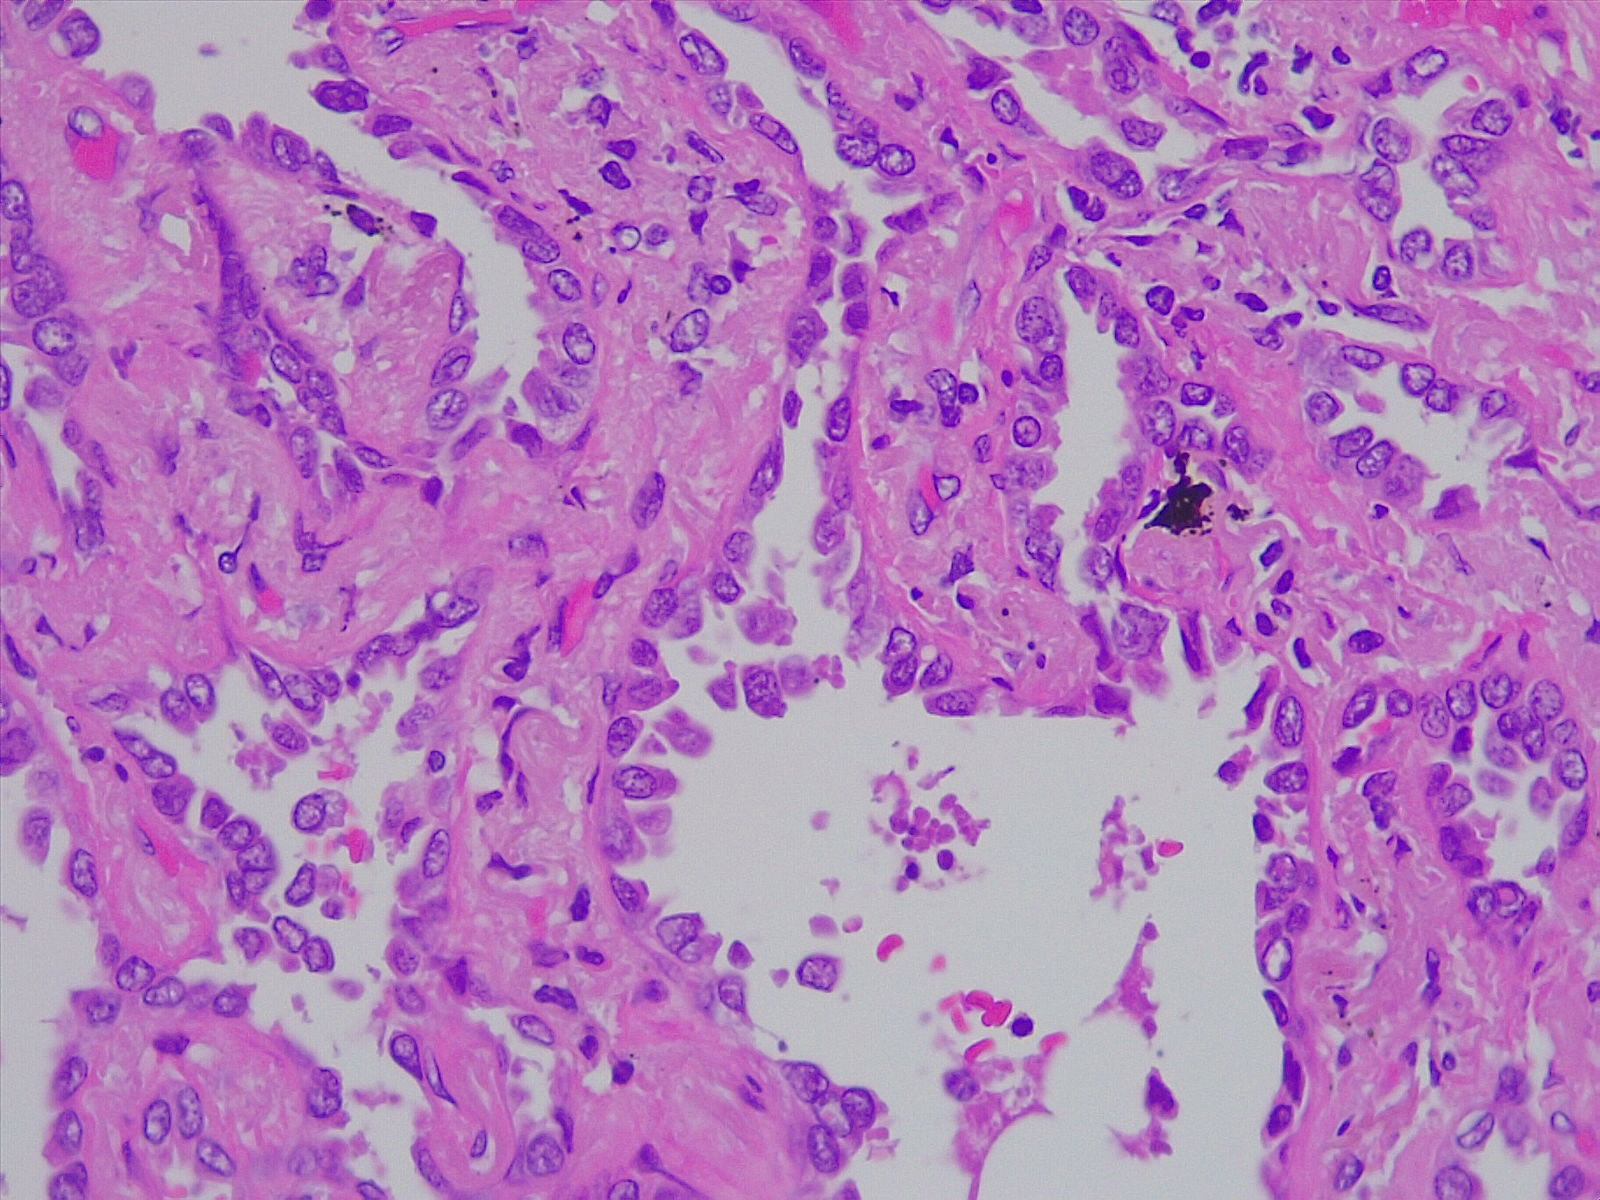
Label: lung adenocarcinoma, well differentiated